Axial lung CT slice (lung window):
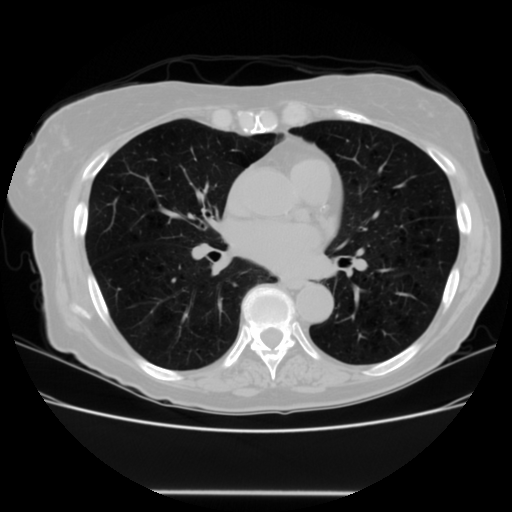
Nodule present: no